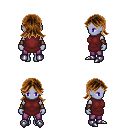
a pixel art fantasy rpg character, female body template, dark elf, purple skin, maroon tunic, magenta pants, brown loose hair, cloth bracers, metal boots, four views (front, back, left, right), 2x2 character sprite sheet, small pixel art, hard edges, no anti-aliasing